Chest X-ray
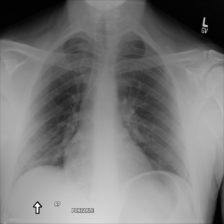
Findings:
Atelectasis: negative
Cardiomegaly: negative
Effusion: negative
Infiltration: negative
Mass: negative
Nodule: negative
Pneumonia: negative
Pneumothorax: negative
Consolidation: negative
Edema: negative
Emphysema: negative
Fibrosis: negative
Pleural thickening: negative
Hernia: negative